Question: If I use simple Alpha color effects on an instance on the stage, how do I access it via JSFL?

An instance's *.colorAlphaAmount and *.colorAlphaPercent doesn't access the above illustration's value. It's only useful for "Advanced Color" effects.
It looks like can SET the alpha property, but GET it. Also, this method would assume that the instance is selected in the current timeline / layer / frame, which I likely wouldn't (since I'm iterating through the library without opening each individual symbols).
Is there an alpha value hidden away in the instances somewhere else?
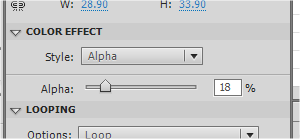
Answer: Actually, I'm dumb! is the correct value to read it from.
HOWEVER, if the alpha is tweened, it won't be read correctly. It will only refer to the alpha value at the keyframes of the animation, not in between it.
So for simple linear, easeIn and easeOut tweens, I've developed this MathUtils class that may be of help to others who are trying to read alpha AND other values (x,y,scale,skew,rotation) from a tween animation.
You can put the following in it's own JSFL file, and load it wherever you need it.
'''
MathUtils = {
pi2: Math.PI/2,
easeValue: function( pStart, pFinish, pRatio, pEasing ) {
var diff = pFinish - pStart;
var eased = pEasing > 0 ? this.easeOut( pRatio ) : this.easeIn( pRatio );
var linear = pRatio;
var blendRatio = Math.abs(pEasing);
var easeBlend = blendRatio * eased;
var linearBlend = (1 - blendRatio) * linear;
return pStart + diff * (easeBlend + linearBlend);
},
easeIn: function( pRatio ) {
return 1 - Math.sin((1-pRatio) * this.pi2);
},
easeOut: function( pRatio ) {
return Math.sin(pRatio * this.pi2);
}
};
'''
: Provide the start value and end value of the element you are trying to read from (in other words, it's alpha from the start keyframe and the next one).
: A value from 0.0 to 1.0 indicating how far into the tween the given frame is. Usually, this value can be calculated with .
: The easing value given for the , usually between -100 and 100 (0 = linear).